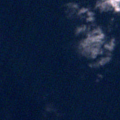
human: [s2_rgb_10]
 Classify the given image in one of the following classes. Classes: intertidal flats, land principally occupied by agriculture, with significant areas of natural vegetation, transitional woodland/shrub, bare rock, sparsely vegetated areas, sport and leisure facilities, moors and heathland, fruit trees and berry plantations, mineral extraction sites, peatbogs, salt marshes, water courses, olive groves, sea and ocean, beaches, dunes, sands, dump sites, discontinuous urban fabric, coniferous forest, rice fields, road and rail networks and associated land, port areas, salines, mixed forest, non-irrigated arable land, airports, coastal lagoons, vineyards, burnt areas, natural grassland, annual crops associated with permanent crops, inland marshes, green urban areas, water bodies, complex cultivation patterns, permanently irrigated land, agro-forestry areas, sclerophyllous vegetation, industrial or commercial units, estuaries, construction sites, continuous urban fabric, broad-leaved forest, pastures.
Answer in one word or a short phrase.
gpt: sea and ocean